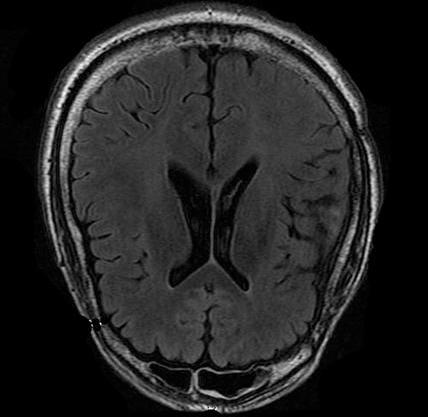
Label: notumor